Breast ultrasound image
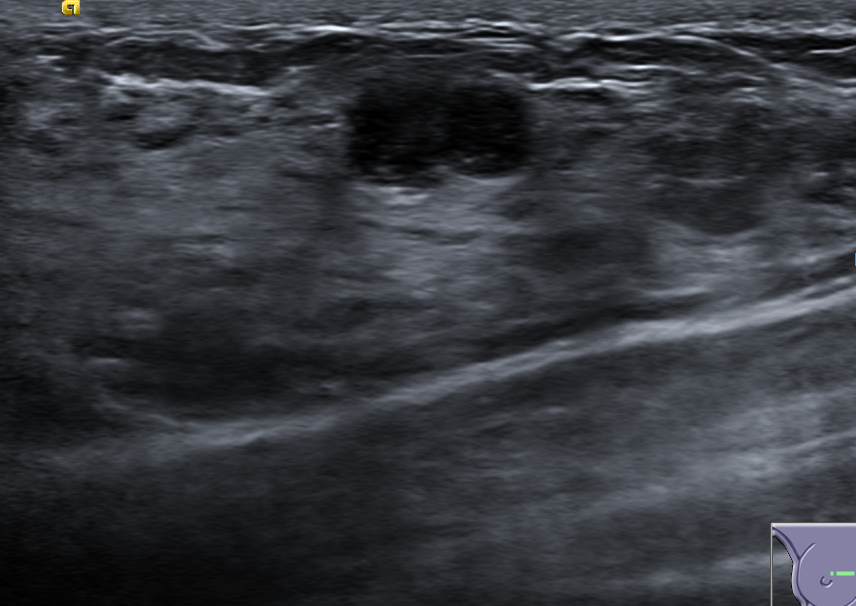
Diagnosis: benign